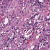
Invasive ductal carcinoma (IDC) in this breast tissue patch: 1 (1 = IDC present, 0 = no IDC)